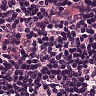
Metastatic tissue present: no